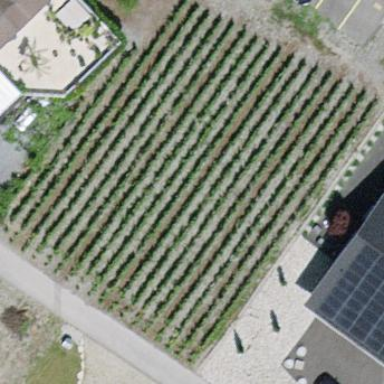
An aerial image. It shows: Beautiful vineyard in the countryside.